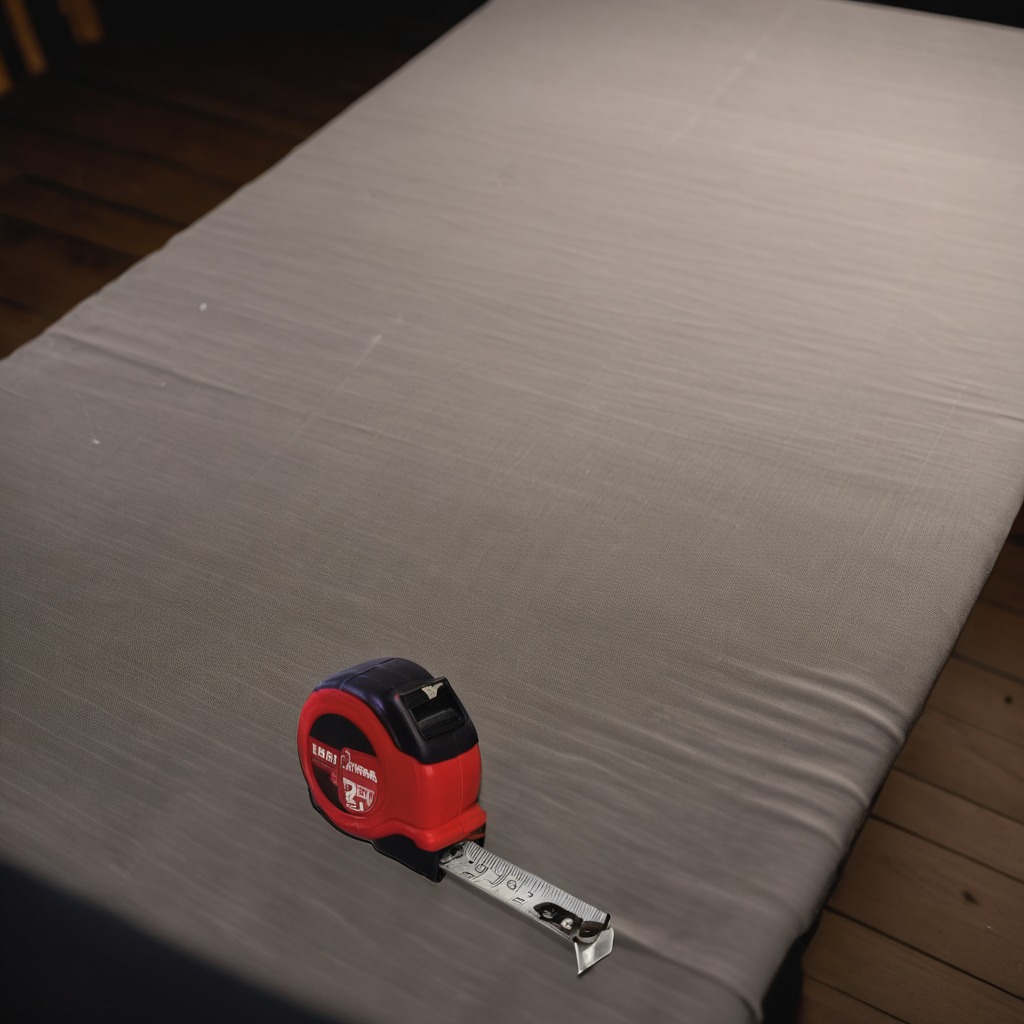
A measuring tape is lying on the wooden table.